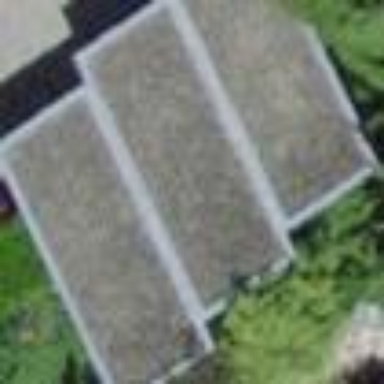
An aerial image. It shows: Garage.